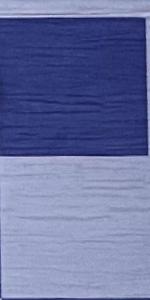
Label: Empty